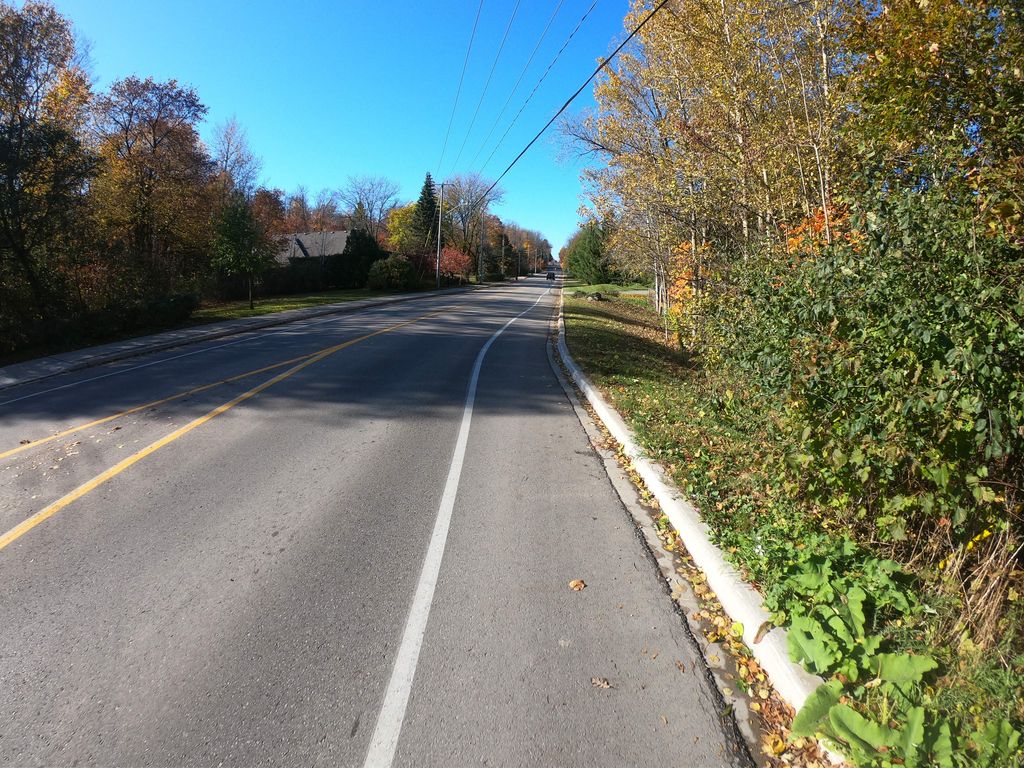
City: kitchener-waterloo